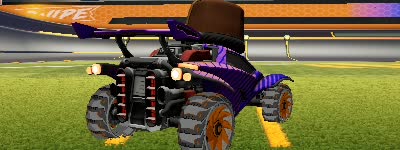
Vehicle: octane